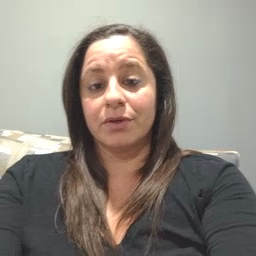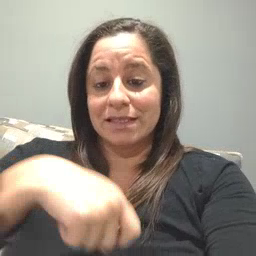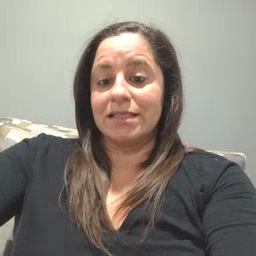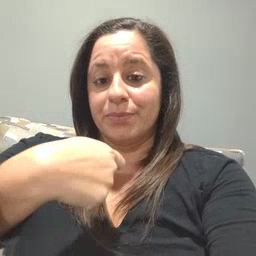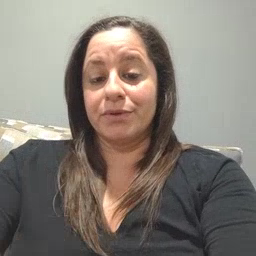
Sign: zipper